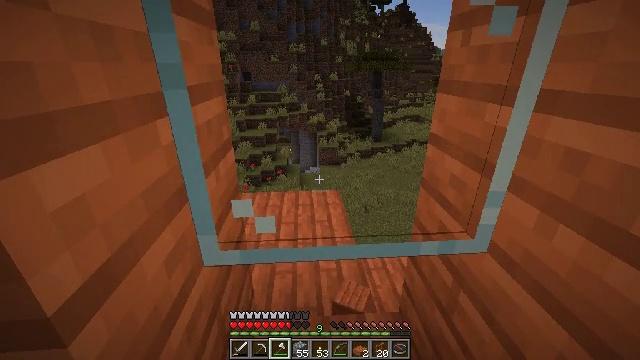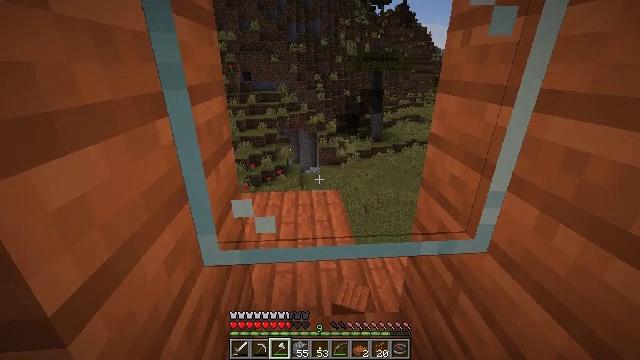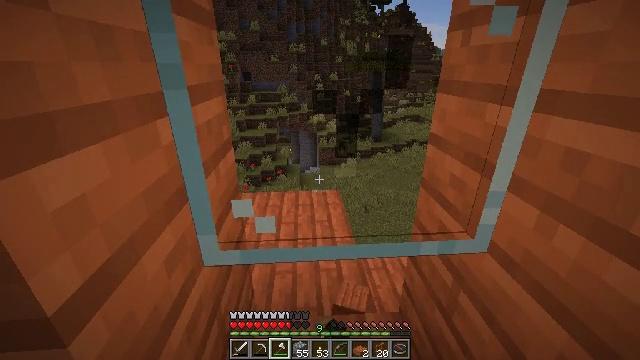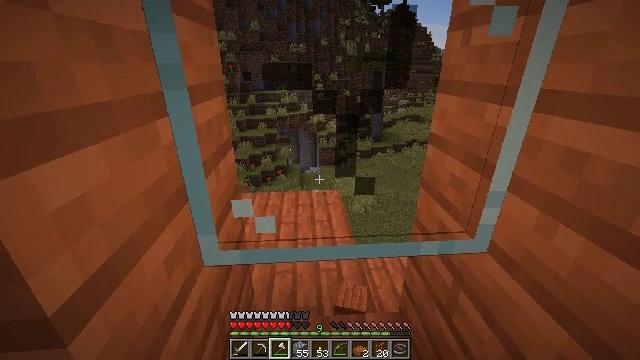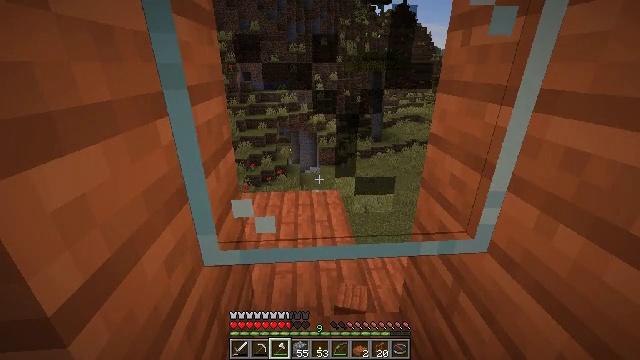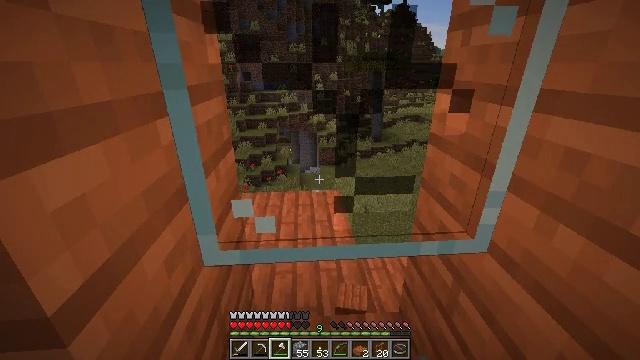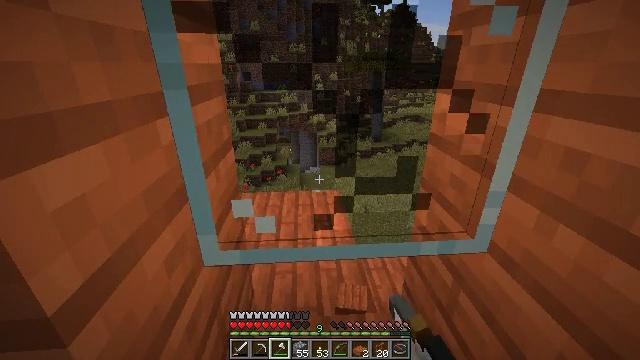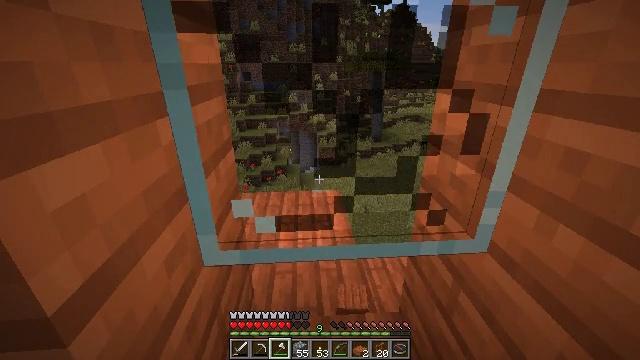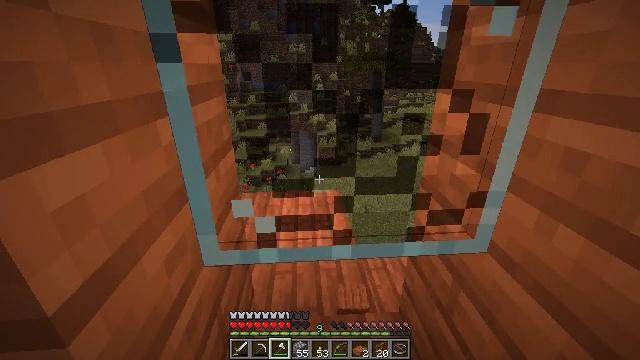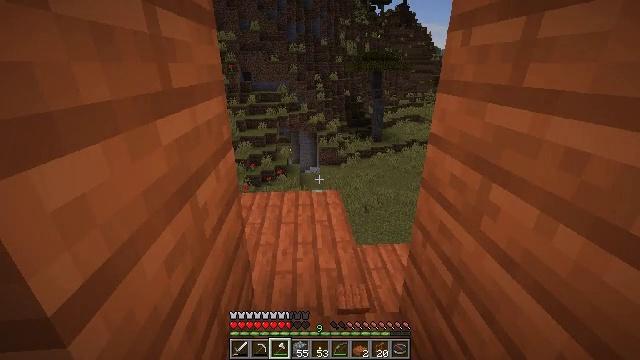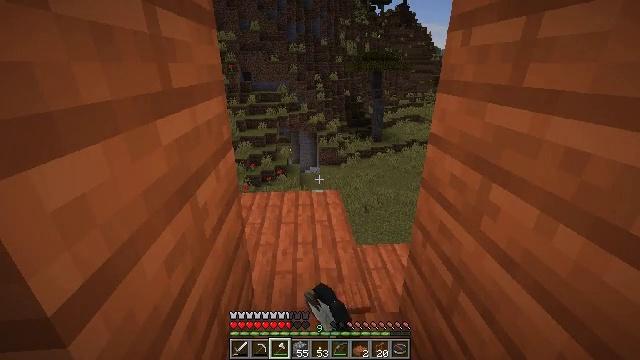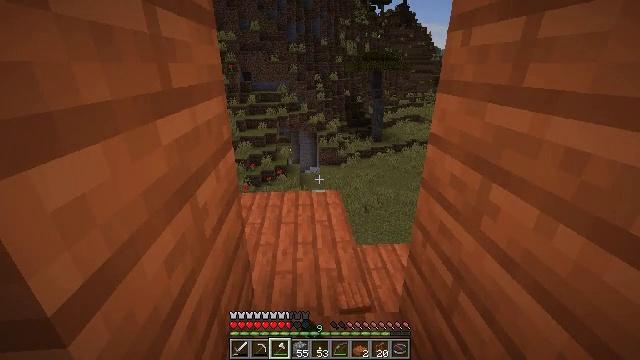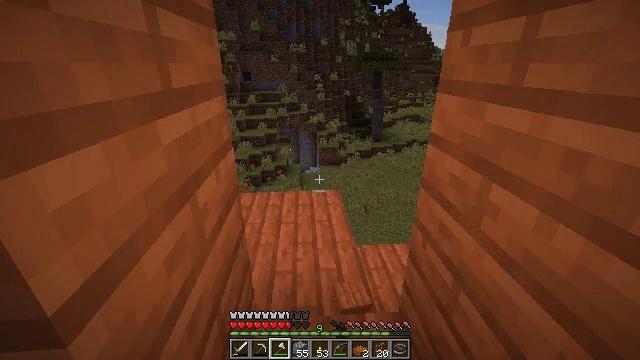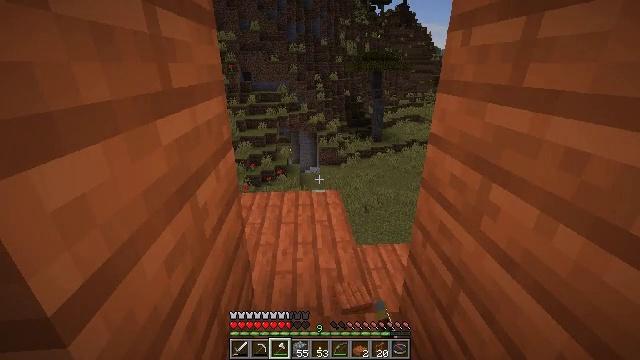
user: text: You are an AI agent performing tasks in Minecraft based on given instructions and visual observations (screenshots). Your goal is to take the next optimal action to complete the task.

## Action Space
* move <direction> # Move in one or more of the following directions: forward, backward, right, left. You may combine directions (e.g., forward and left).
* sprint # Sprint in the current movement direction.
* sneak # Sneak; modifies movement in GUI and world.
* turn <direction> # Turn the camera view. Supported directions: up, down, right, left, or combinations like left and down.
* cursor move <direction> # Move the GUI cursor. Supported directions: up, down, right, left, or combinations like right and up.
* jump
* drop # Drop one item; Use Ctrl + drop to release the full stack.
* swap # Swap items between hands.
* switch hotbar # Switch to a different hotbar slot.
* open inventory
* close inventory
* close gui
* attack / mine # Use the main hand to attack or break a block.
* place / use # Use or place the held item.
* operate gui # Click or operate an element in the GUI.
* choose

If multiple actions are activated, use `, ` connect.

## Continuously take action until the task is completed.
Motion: motion action
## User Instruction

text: Mine the glass pane carefully.
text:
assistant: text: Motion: attack / mine
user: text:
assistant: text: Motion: attack / mine
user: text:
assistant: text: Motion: attack / mine
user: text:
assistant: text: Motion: attack / mine
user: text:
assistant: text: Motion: attack / mine
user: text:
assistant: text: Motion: attack / mine
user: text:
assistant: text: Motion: attack / mine
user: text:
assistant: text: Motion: attack / mine
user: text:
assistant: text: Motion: attack / mine
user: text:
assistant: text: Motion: attack / mine
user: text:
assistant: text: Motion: attack / mine
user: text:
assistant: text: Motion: attack / mine
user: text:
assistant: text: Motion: no_op
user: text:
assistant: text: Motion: no_op